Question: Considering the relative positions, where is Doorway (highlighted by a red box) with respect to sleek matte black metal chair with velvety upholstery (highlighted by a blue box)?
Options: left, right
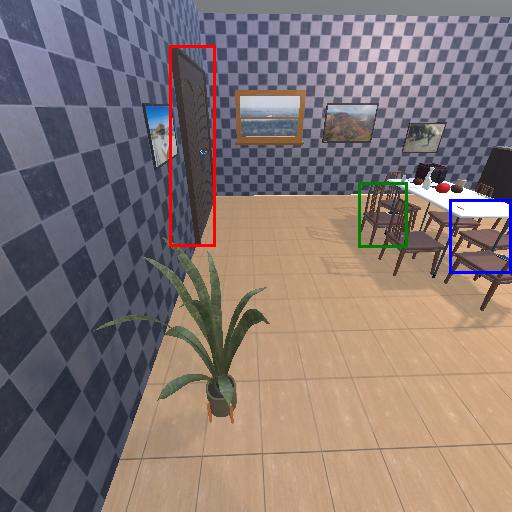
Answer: left